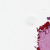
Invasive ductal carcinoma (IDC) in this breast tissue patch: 0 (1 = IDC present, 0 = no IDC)